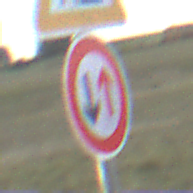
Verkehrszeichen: VorrangDesGegenverkehrs
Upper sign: Arbeitsstelle
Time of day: Night
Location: Outdoor (Nature)
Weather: Overcast
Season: NotSpecified
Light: Artificial